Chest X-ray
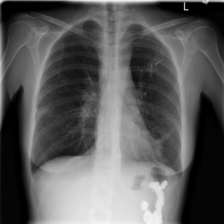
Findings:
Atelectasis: positive
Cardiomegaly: negative
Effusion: negative
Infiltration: negative
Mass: negative
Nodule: negative
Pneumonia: negative
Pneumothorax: negative
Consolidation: negative
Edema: negative
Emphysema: negative
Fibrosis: negative
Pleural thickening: negative
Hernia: negative